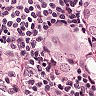
Metastatic tissue present: yes